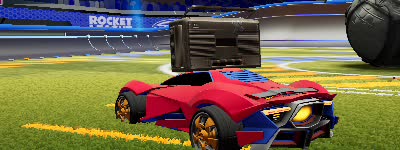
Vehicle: werewolf